Field crop: tomato
Growth stage: 1
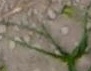
Species: cyperus